Question: I have this table with some styled tds (I put screenshot because the content of td is pretty big)

Now, I want to add some css to this table so I try to select its td by one if its classes and apply the style like:
'''
jQuery(".graTabbedComponentDefaultTabs").parent('table').css('position','relative');
'''
But nothing happens....Do you see the problem?
Thanks in advance.
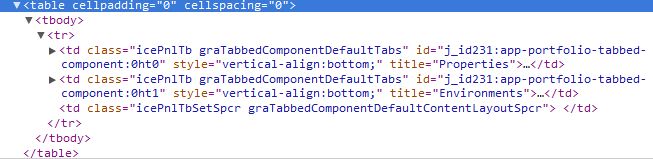
Answer: You need to use parents(), not parent().
Parent() will look 1 level up in the DOM. Parents() will traverse up the DOM until it finds a matching element.
'''
jQuery(".graTabbedComponentDefaultTabs").parents('table').css('position','relative');
'''